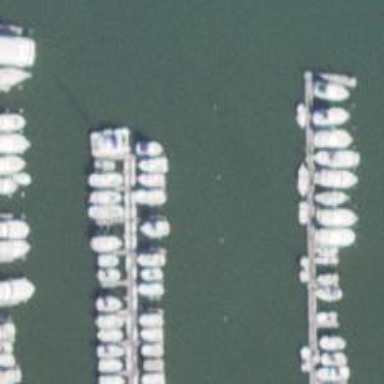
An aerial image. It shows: Marina on leisure land.